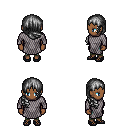
a pixel art fantasy rpg character, female body template, human, dark skin, chain mail, teal pants, gray right-swept hairstyle, ghillies, four views (front, back, left, right), 2x2 character sprite sheet, small pixel art, hard edges, no anti-aliasing